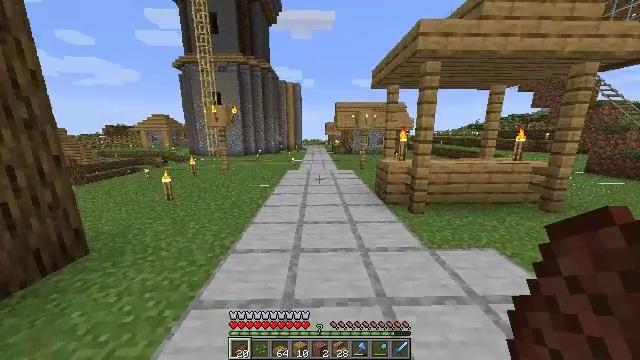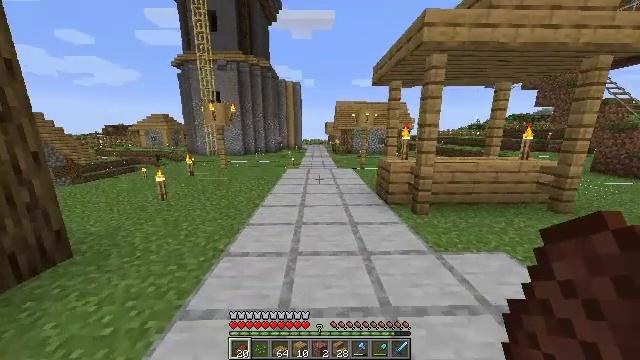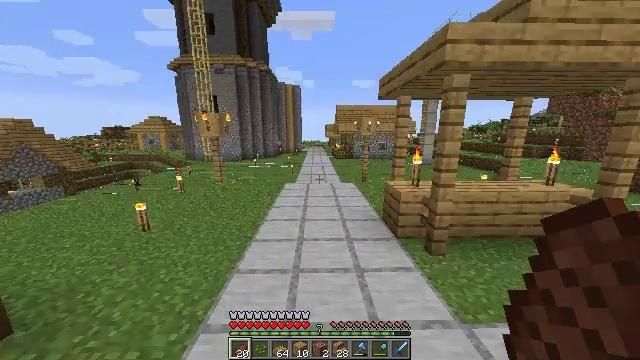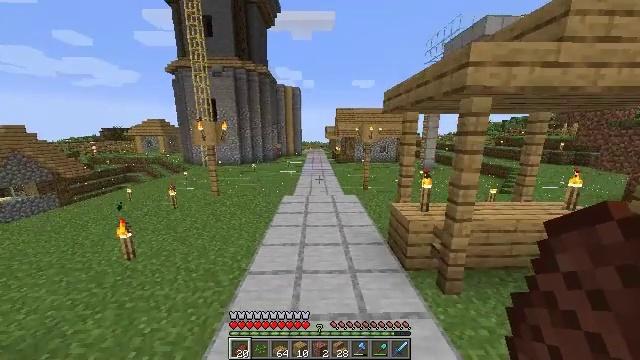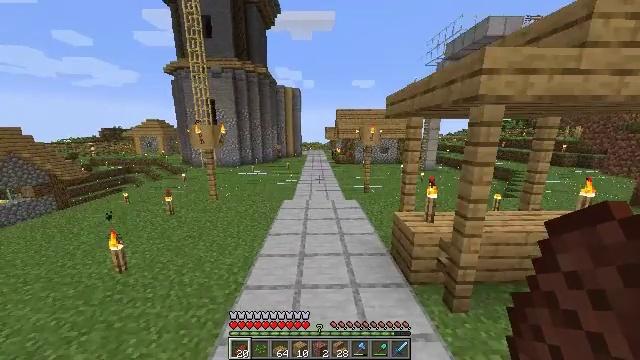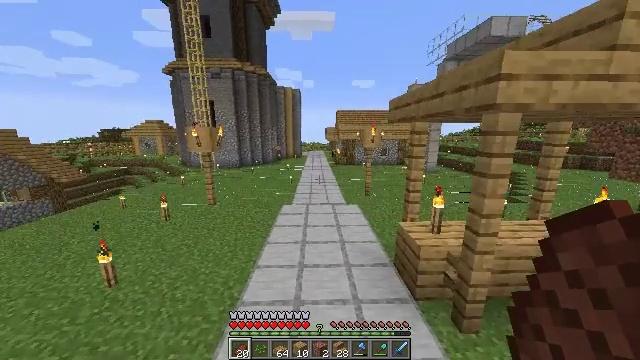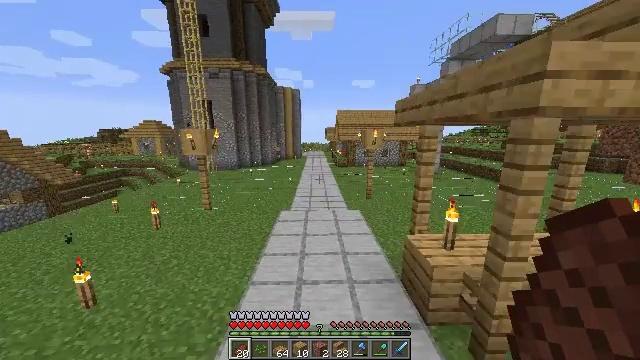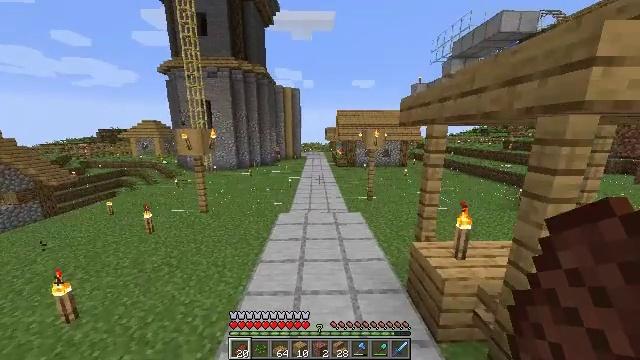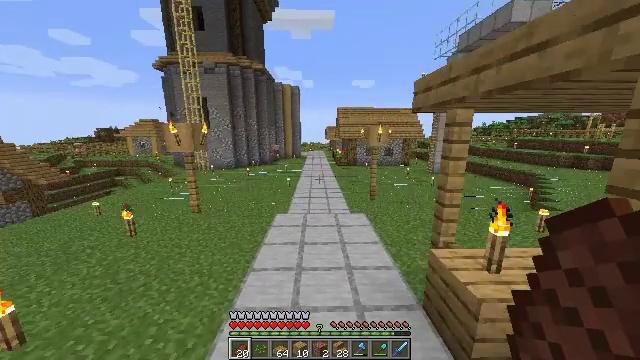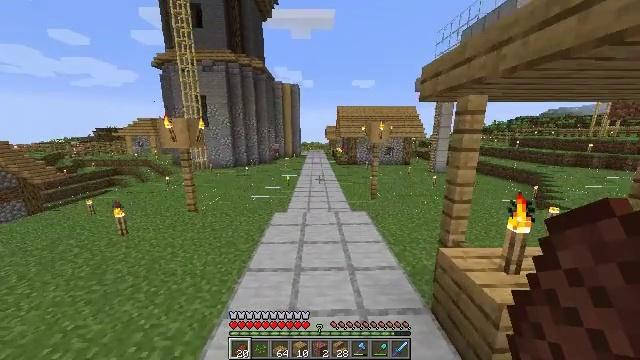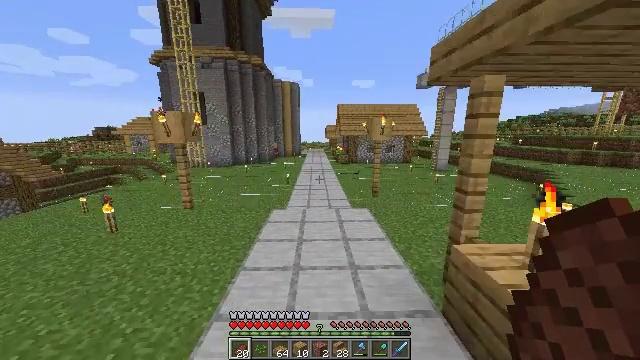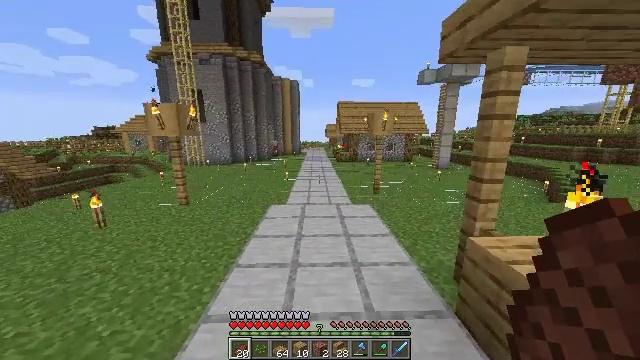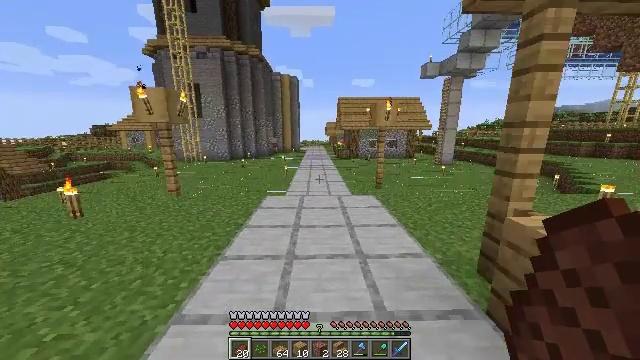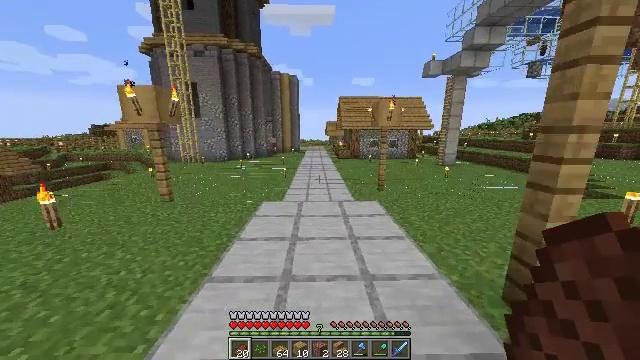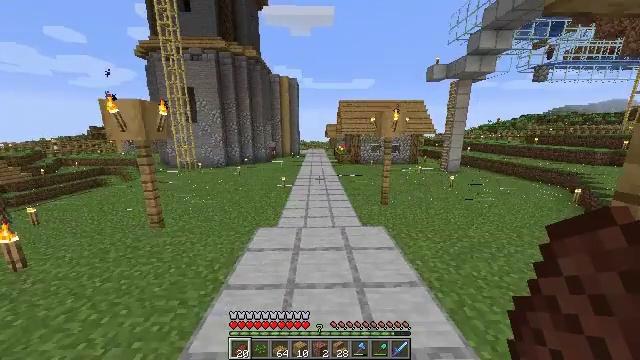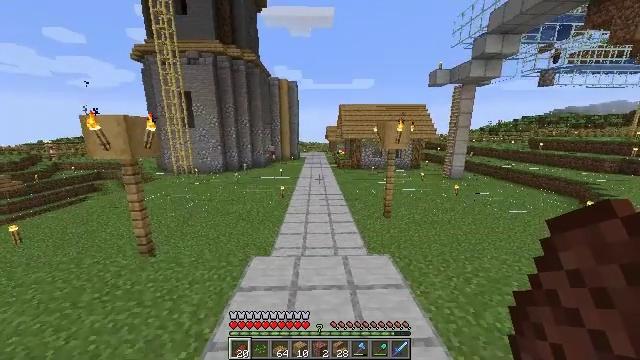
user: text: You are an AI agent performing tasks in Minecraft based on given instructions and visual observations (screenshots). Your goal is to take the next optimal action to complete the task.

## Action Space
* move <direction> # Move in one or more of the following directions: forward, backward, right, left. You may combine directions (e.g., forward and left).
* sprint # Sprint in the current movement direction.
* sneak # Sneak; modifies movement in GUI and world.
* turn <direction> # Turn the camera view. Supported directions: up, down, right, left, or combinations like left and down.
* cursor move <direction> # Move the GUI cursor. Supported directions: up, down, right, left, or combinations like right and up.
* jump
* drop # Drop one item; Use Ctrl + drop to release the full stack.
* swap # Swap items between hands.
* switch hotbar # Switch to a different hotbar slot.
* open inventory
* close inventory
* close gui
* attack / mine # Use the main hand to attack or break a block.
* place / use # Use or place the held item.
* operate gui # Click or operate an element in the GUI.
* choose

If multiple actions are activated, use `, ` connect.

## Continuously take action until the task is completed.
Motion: motion action
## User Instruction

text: Smelt clay balls to make bricks.
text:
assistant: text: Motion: move forward, sprint, jump
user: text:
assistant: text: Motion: move forward, sprint, jump
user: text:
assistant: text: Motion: move forward, jump
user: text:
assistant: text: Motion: move forward, jump
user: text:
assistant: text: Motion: move forward, jump
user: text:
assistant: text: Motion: move forward, jump
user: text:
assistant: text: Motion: move forward, jump
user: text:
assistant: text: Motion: move forward, jump
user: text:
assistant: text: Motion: move forward, jump
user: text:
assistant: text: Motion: move forward, jump
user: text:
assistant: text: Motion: move forward, jump
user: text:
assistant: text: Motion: move forward, sprint, jump
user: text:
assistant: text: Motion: move forward, sprint, jump
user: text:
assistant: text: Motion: move forward, sprint, jump
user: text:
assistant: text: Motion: move forward, sprint, jump
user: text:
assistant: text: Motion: move forward, sprint, jump
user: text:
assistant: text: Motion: move forward, sprint, jump
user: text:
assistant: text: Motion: move forward, jump
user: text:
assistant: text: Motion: move forward, jump
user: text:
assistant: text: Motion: move forward, jump
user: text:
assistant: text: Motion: move forward, jump
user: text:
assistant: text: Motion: move forward, jump
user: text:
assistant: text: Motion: move forward, jump
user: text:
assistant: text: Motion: move forward, sprint, jump
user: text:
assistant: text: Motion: move forward, sprint, jump
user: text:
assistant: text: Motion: move forward, sprint, jump
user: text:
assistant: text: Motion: move forward, sprint, jump
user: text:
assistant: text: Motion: move forward, sprint, jump
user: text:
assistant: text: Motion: move forward, jump
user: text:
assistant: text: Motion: move forward, jump